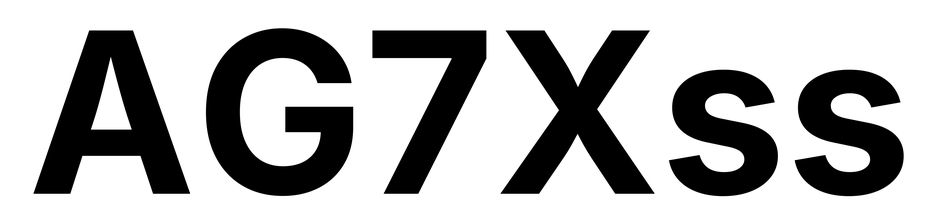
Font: Inter_Bold